Interaction volume radius: 5 \u00c5
Interaction volume height: 10 \u00c5
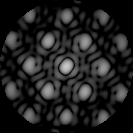
Disorder parameter: 0.1621